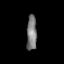
Tissue: prostate
Cell type: Fibroblasts
Senescence score: 0.7656
Nuclear area (px): 344
Mean DAPI intensity: 123.858